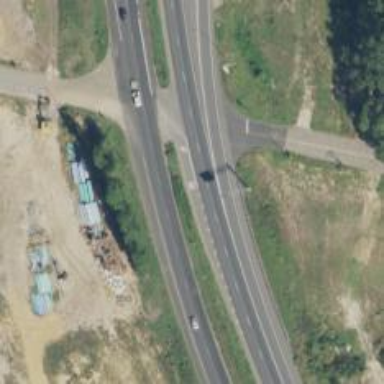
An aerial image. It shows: Expressway with asphalt surface.